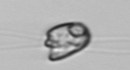
Label: flagellate_morphotype1